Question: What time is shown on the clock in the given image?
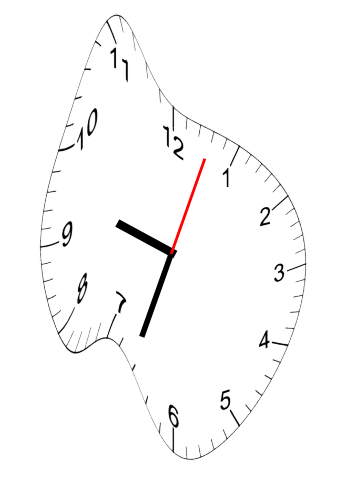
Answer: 09:33:03